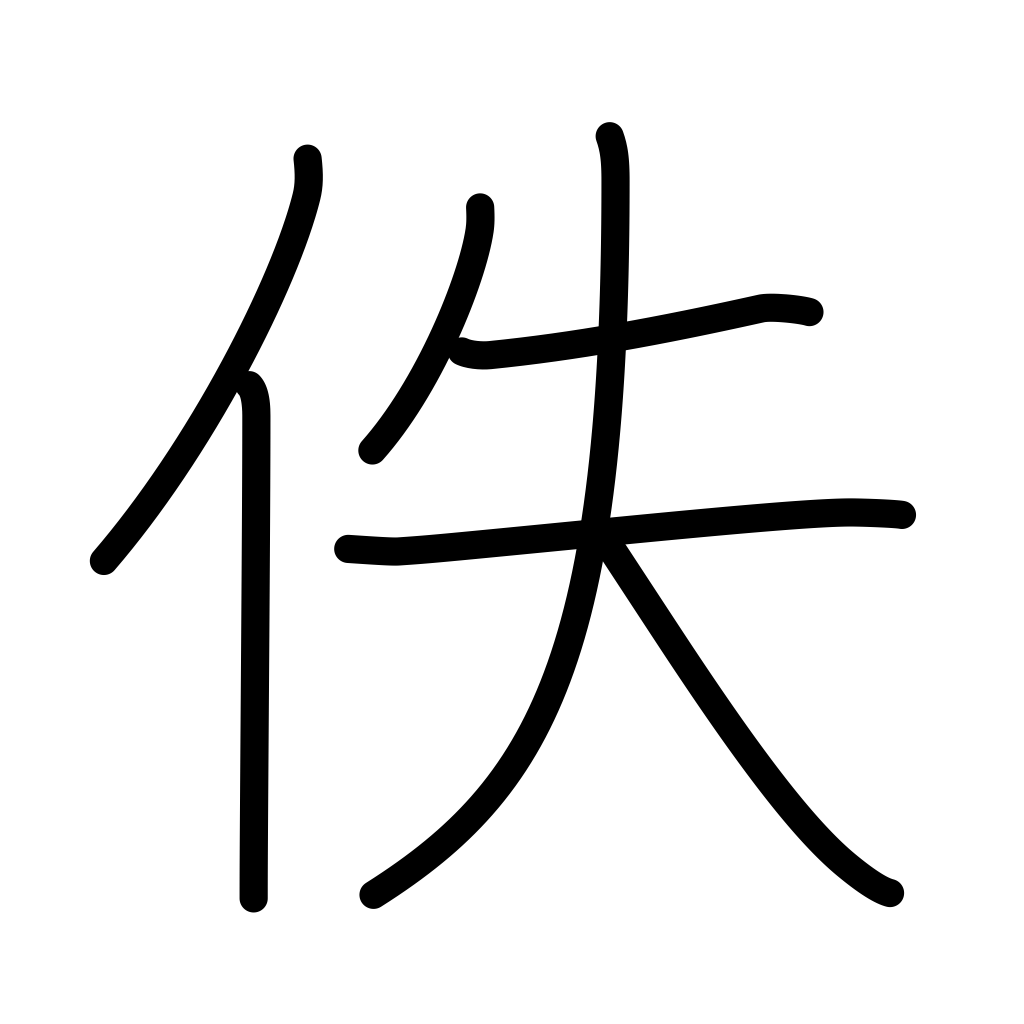
Meaning: lost, hide, peace, mistake, beautiful, in turn